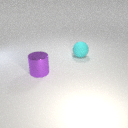
large purple metal cylinder to the left of large cyan rubber sphere